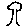
Label: tree